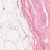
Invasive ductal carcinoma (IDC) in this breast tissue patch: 0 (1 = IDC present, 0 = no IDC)